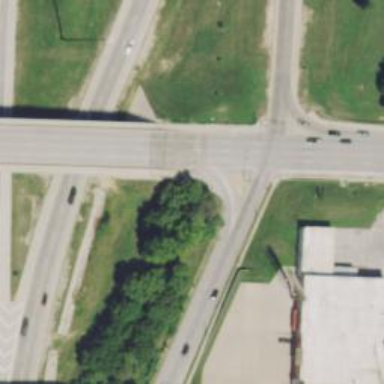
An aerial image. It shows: Trunk link highway.